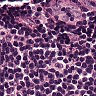
Metastatic tissue present: no